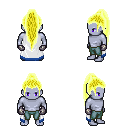
a pixel art fantasy rpg character, male body template, dark elf, purple skin, white trimmed cape, teal pants, gold extra-long topknot hairstyle, metal gloves, four views (front, back, left, right), 2x2 character sprite sheet, small pixel art, hard edges, no anti-aliasing